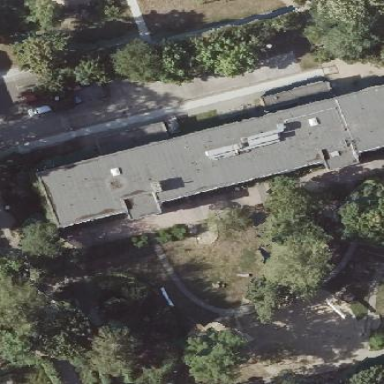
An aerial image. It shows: School building with flat roof.